Question: I'm trying to use iText7 to create a PDF with questions that are stored in images and respective numbers. The numbers and the images must stay together on the same page, so I used a table object to keep them together; however, the images run off the edge of the page.
'''
Table table = new Table(UnitValue.CreatePercentArray(8)).UseAllAvailableWidth();
Cell cellQuestionNumber = new Cell().Add(questionNum).SetBorder(Border.NO_BORDER);
Cell cellImage = new Cell().Add(img).SetBorder(Border.NO_BORDER);
table.AddCell(cellQuestionNumber);
table.AddCell(cellImage);
document.Add(table);
'''
I've seen some people use '.SetAutoScaleWidth(true)' on the image, but when I do that the image just shrinks to an incredibly unreadable size.
.
Any tips?
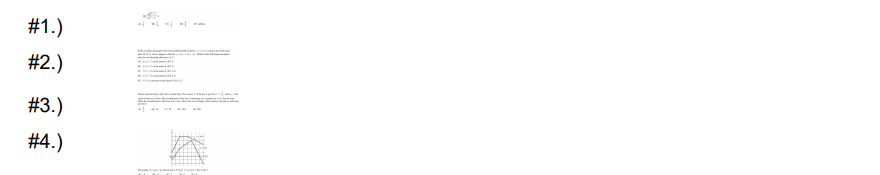
Answer: There is no need in using tables here - you can add the elements you want to keep in one page into a 'Div' and then use 'setKeepTogether(true)' property to prevent splitting that 'Div' over two pages.
To make sure an image does not occupy more than the width of the page you can set its maximum width property to 100%.
Here is a code example:
'''
Image image = new Image(ImageDataFactory.create("C:\Users\Alexey\Desktop\Capture.PNG"));
Div div = new Div();
div.add(new Paragraph("#1.)"));
div.add(image.setMaxWidth(UnitValue.createPercentValue(100)));
div.setKeepTogether(true);
document.add(div);
'''